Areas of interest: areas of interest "Swimming Pool"
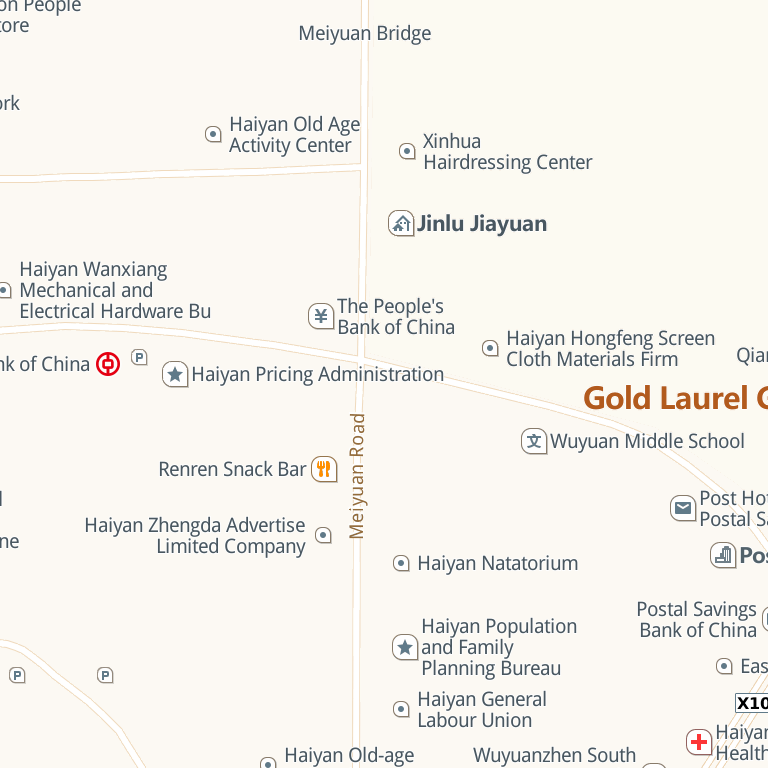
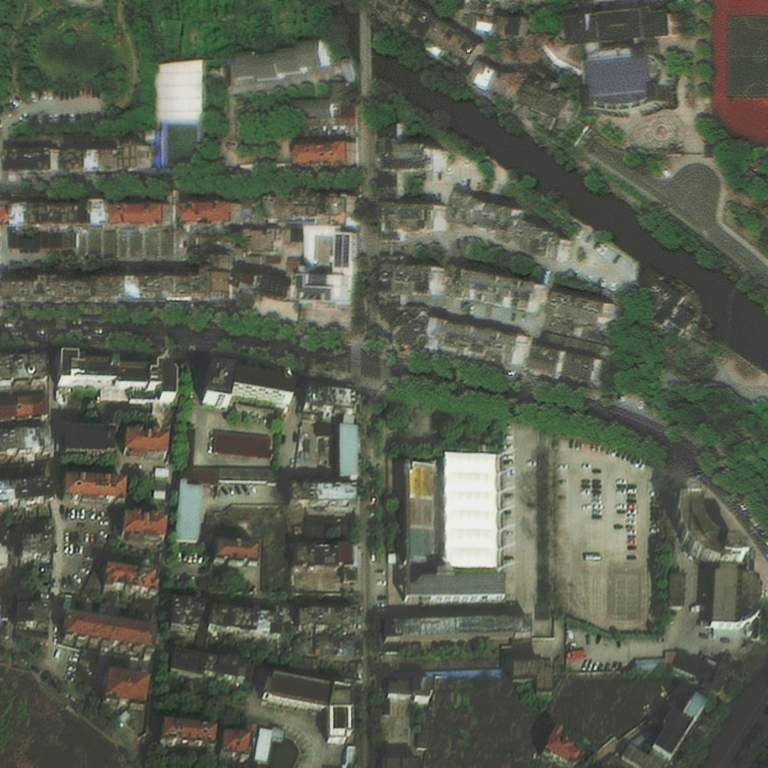